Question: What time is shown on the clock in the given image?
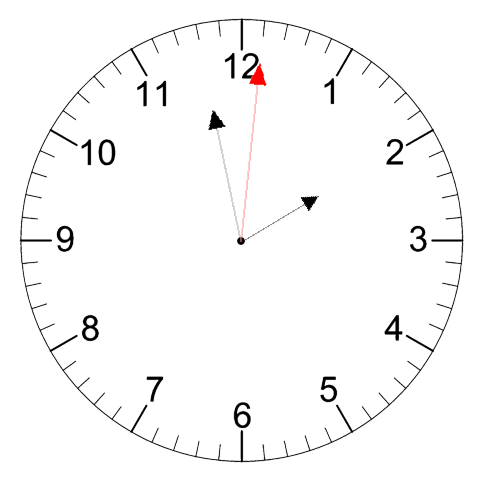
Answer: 01:58:01